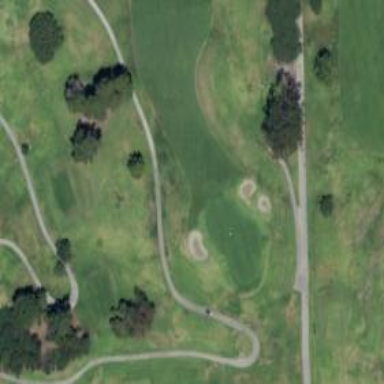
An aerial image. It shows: Golf hole.